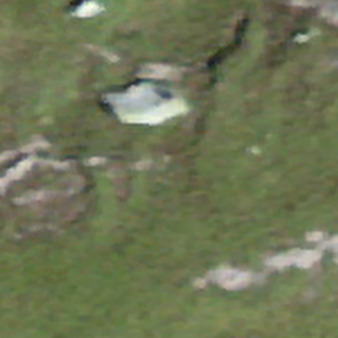
Label: bouldering_area